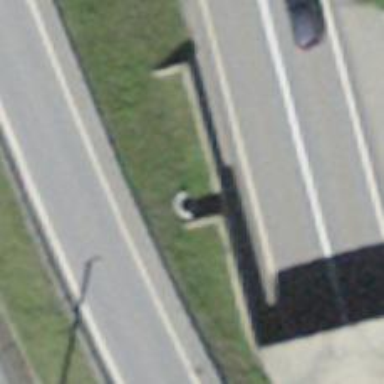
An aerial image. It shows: Retaining wall.